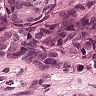
Metastatic tissue present: yes